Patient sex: M
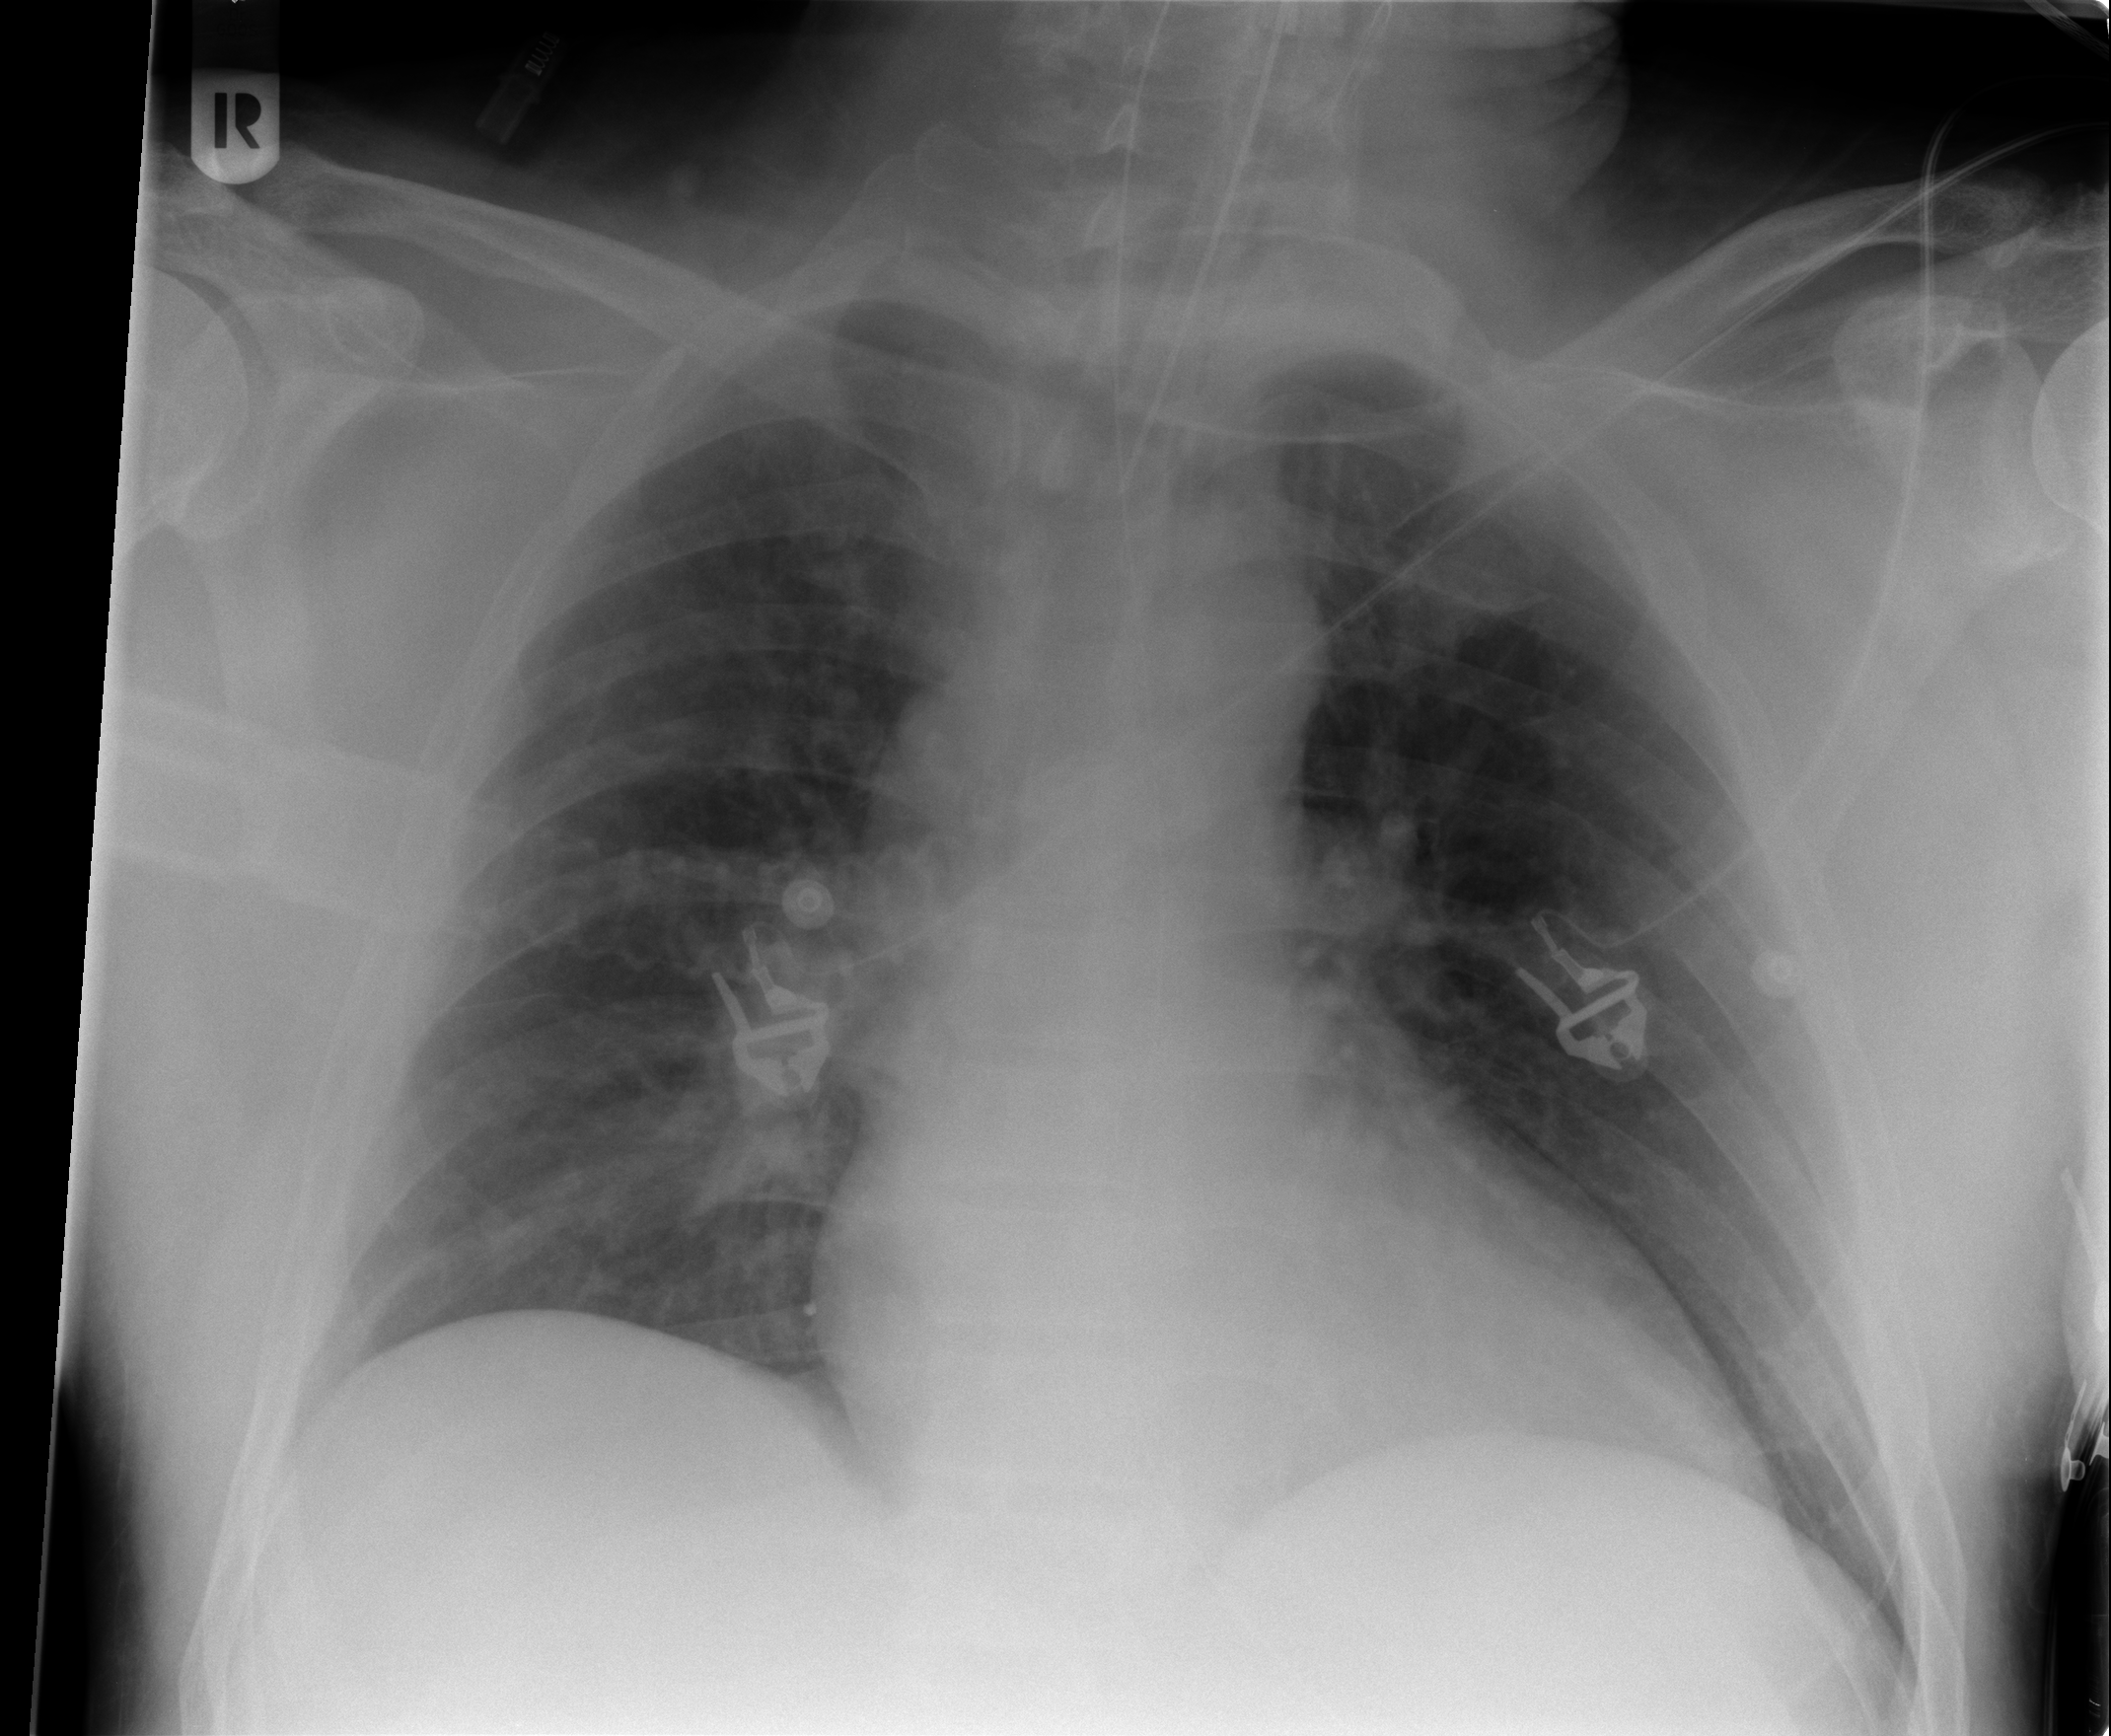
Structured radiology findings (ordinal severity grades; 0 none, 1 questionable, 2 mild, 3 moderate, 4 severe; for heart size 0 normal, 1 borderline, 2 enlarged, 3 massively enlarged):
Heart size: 0
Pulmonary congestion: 0
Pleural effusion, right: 0
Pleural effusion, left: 0
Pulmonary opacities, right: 0
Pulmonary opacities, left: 0
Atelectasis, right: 2
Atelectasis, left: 2